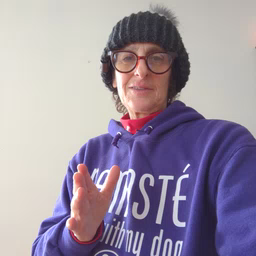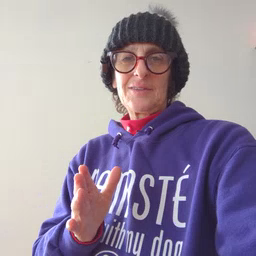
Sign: alligator